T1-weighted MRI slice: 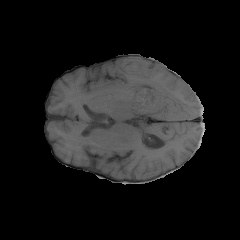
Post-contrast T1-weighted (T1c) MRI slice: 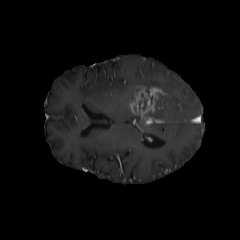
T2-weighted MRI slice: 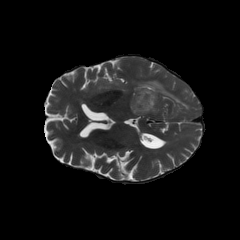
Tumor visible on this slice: yes